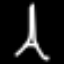
Label: The Eiffel Tower